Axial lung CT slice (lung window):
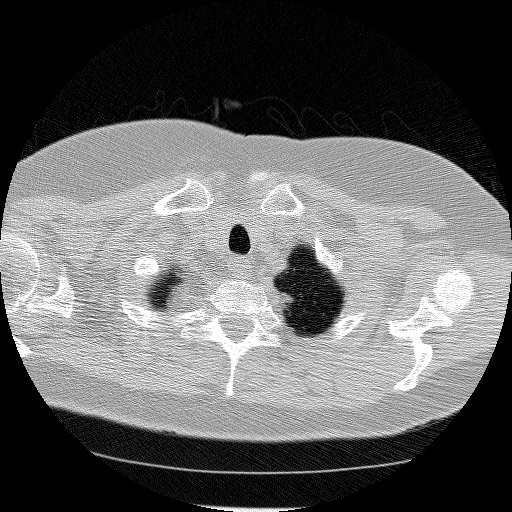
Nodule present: no